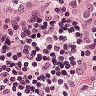
Metastatic tissue present: no